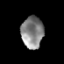
Tissue: prostate
Cell type: T cells
Senescence score: 0.2653
Nuclear area (px): 688
Mean DAPI intensity: 133.914